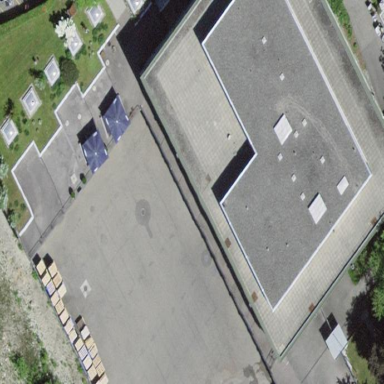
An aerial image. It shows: Flat-roofed commercial building.